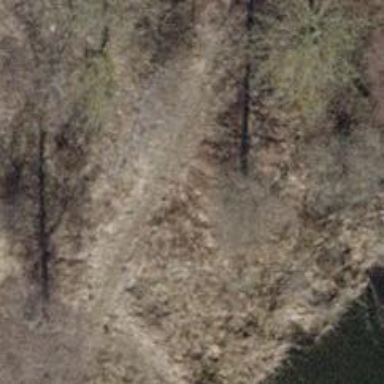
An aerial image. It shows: Muddy path.